Question: I was curious if anyone knows of any good examples of plugins that I could use to basically setup a conference planner.
Basically I would have the times running down the size and the rooms running across the top. I'd like for a person to be able to select cells, possibly multiple cells, to reserve those time slots.
Here is an example of a conference map/plan

The issue with this map is all the conferences cover the same time spans, where the one i'd have could take 15 minutes, 30 minutes, 45 minutes, etc. (I want to set it up in 15 minute intervals)
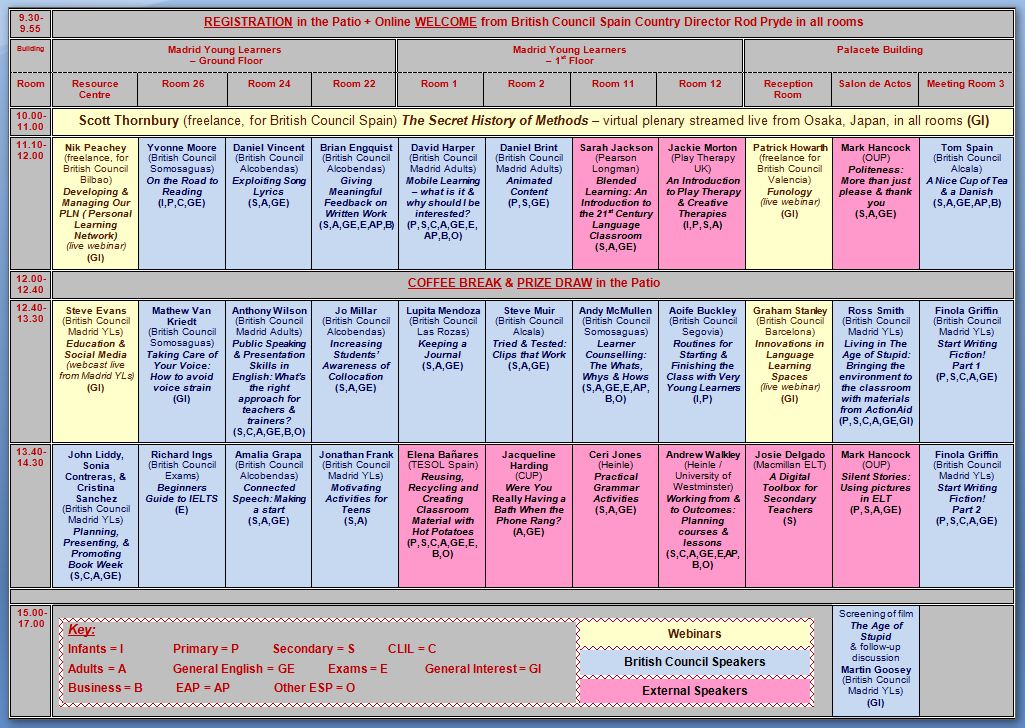
Answer: I would suggest taking a look at the fullcalendar control. <URL> it may require some additional effort to add all the functionality you describe above, but the most important bits are there.